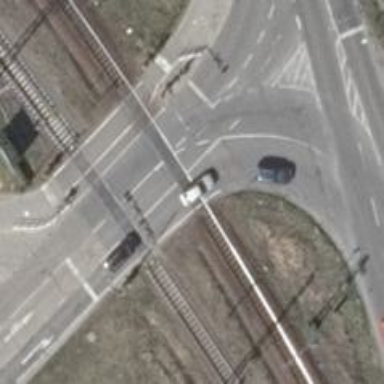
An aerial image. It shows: Level crossing with both lights and saltire in place.